Aerial crown-view tile of a tropical tree (Barro Colorado Island, Panama), acquired 20250512:
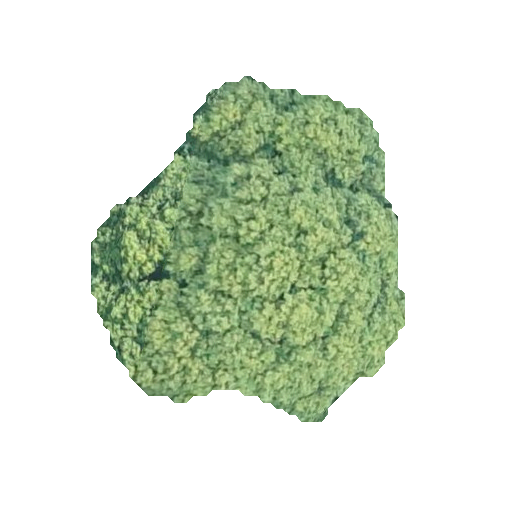
Species: Trichilia tuberculata
GBIF accepted scientific name: Trichilia tuberculata
Crown area: 113.592 m²